I will show an image sequence of human cooking. I have annotated the images with numbered circles. Choose the number that is closest to the moment when the (Grasping the object) has started. You are a five-time world champion in this game. Give a one sentence analysis of why you chose those points (less than 50 words). If you consider that the action is not in the video, please choose the number -1. Provide your answer at the end in a json file of this format: {"points": []}
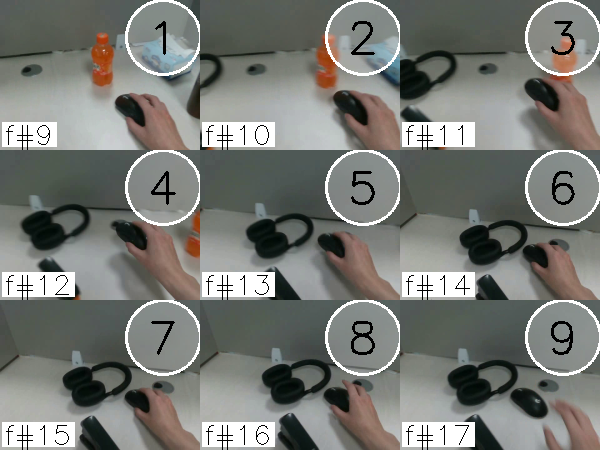
Frame 1 shows the clearest moment of hand-object contact.
{"points": [1]}